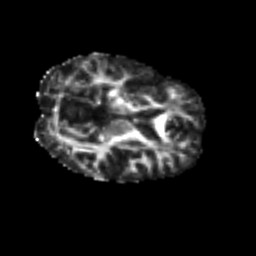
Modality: FA
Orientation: axial
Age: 40
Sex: female
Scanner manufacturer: siemens
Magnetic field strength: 3 T
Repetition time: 4.999 s
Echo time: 0.07946 s